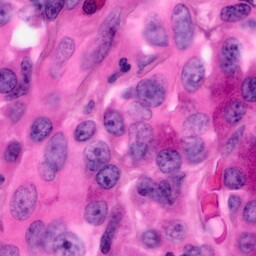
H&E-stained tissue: Pancreatic